Question: I am trying to learn parallax effect .I got this project from git hub
<URL>.
But the only thing which irks me is the scroll bar .I am trying to put some customized scroll bar.
I am following this link to achieve that
<URL> it does not fix my issue .I only get something like this.

How can I change that annoying scroll bar (top right),if not at least I can reset it to default (.i.e windows).I can not find any scroll bar settings (in css,I am a newcomer,I may have mistaken),and I dont know about java script.
How to do it ???
Here is the html part what i have tried
'''
<body data-type="single" data-speed="32">
<div class="scrollbar" id="ex3">
<div class="content">Example 3</div>
</div>
<div class="container">
<div data-type="single" data-speed="8" id="divOne" class="div-one">
<img src="img/up.png" alt="">
</div>
<div data-type="single" data-speed="-16" id="divTwo" class="div-two">
<img src="img/down.png" alt="">
</div>
</div>
<script src="//ajax.googleapis.com/ajax/libs/jquery/1.7.1/jquery.min.js"></script>
<script>window.jQuery || document.write('<script src="js/libs/jquery-1.7.1.min.js"><\/script>')</script>
<script src="js/plugins.js"></script>
<script src="js/script.js"></script>
</body>
</html>
'''
and this is the css part what i have added
'''
.scrollbar{
width:150px;
height:300px;
background-color:lightgray;
margin-top:40px;
margin-left:40px;
overflow-y:scroll;
float:left;
}
.content{
height:450px;
}
#ex3::-webkit-scrollbar{
width:16px;
background-color:#cccccc;
}
#ex3::-webkit-scrollbar-thumb{
background-color:#B03C3F;
border-radius:10px;
}
#ex3::-webkit-scrollbar-thumb:hover{
background-color:#BF4649;
border:1px solid #333333;
}
#ex3::-webkit-scrollbar-thumb:active{
background-color:#A6393D;
border:1px solid #333333;
}
#ex3::-webkit-scrollbar-track{
border:1px gray solid;
border-radius:10px;
-webkit-box-shadow:0 0 6px gray inset;
}
'''
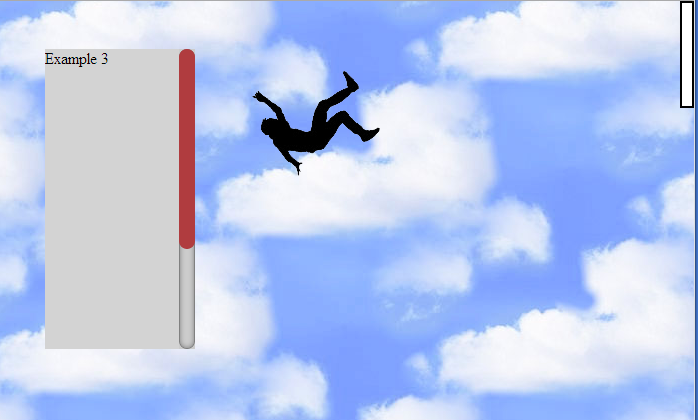
Answer: The project you downloaded already uses <URL>. If you want to disable it, just comment line 129 and 130 of script.js:
'''
//var nice = $('html').niceScroll(); // The document page (body)
//$('#div1').html($('#div1').html() + ' ' + nice.version);
'''
If you are using the minified version, you obviously need to rebuild and all that.